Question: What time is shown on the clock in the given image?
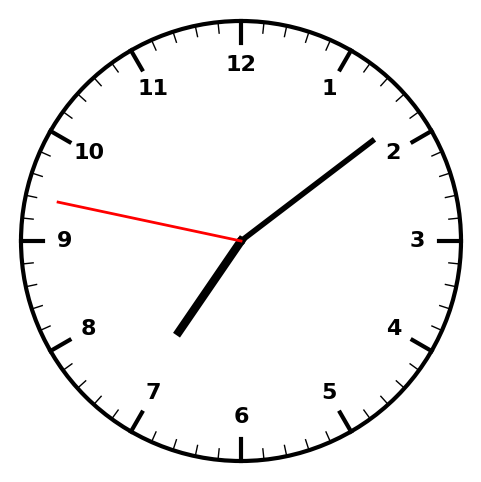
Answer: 07:08:47